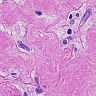
Metastatic tissue present: yes